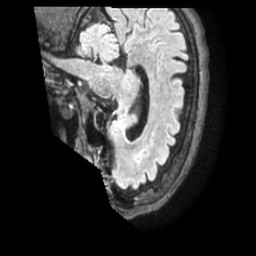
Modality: FLAIR
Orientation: sagittal
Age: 75
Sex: female
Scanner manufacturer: philips
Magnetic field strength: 1.5 T
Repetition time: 4.8 s
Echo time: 0.3272 s